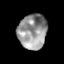
Tissue: skin
Cell type: Endothelial cells
Senescence score: 0.259
Nuclear area (px): 981
Mean DAPI intensity: 150.519